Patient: sex M, age 69
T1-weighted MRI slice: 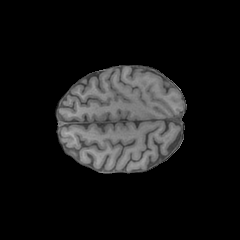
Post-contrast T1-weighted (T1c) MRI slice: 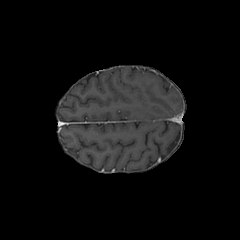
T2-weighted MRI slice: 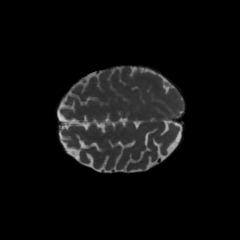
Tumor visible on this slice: no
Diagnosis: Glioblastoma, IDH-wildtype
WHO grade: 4